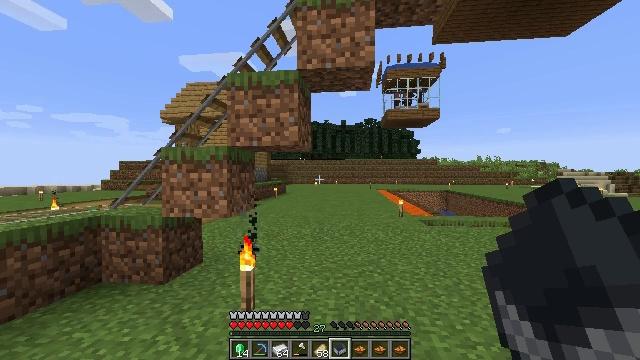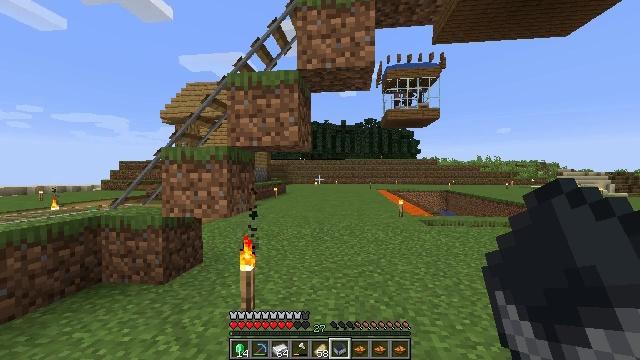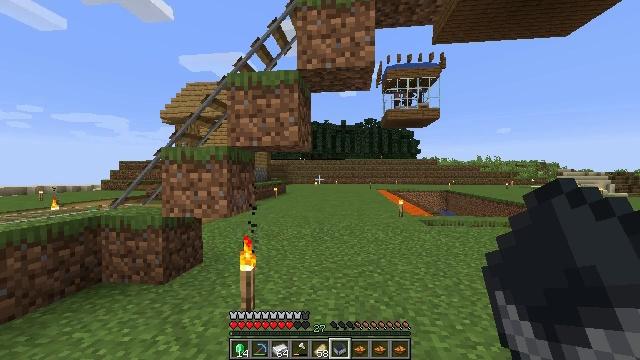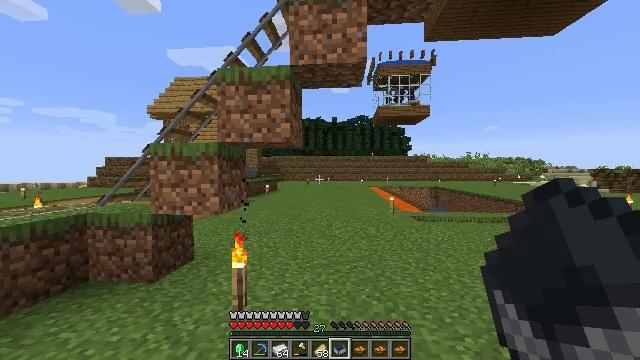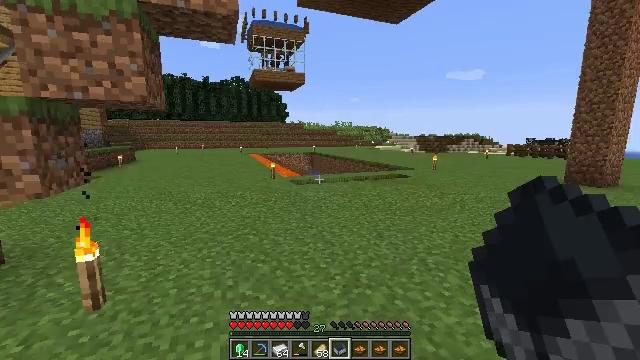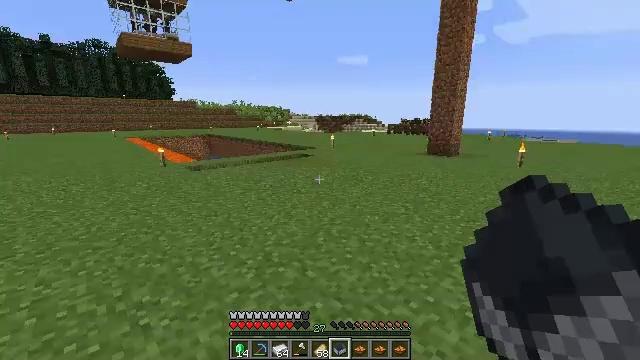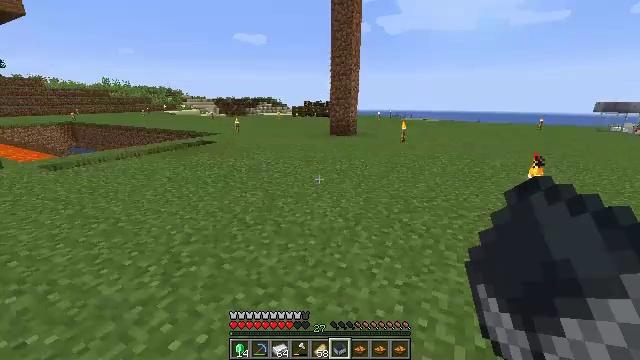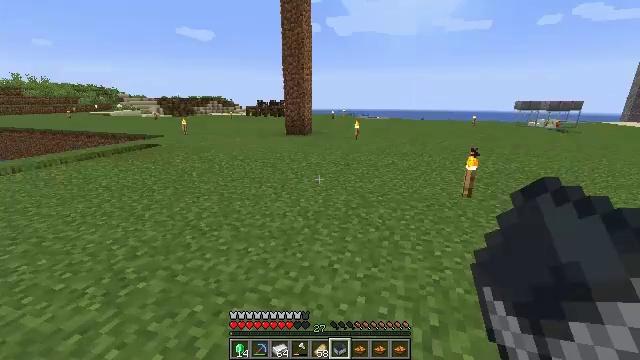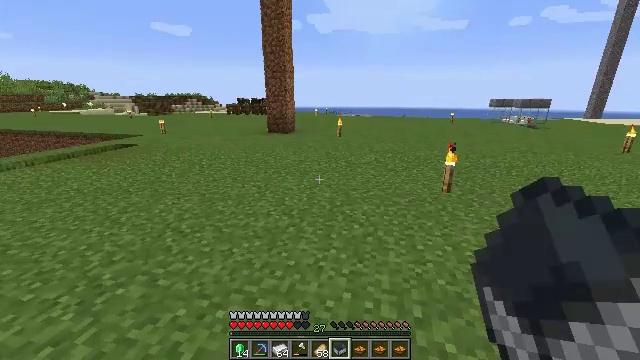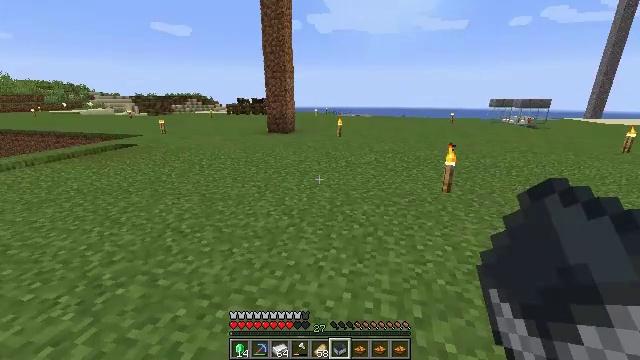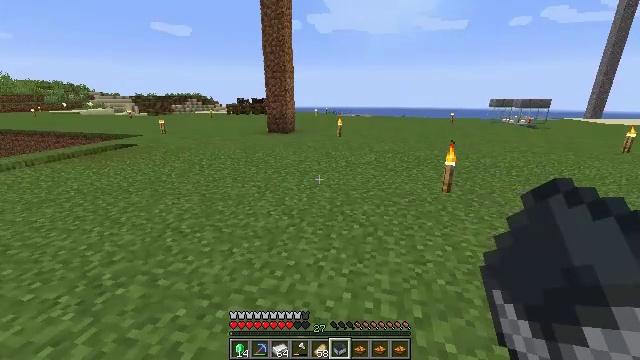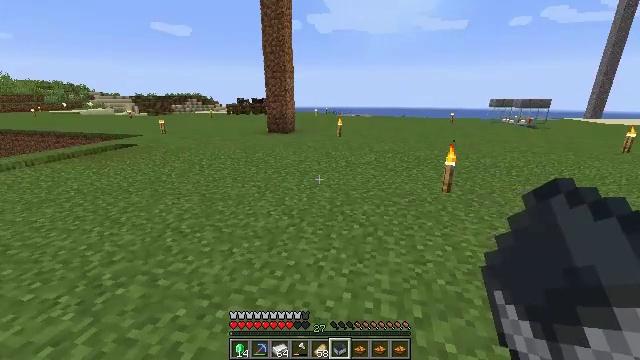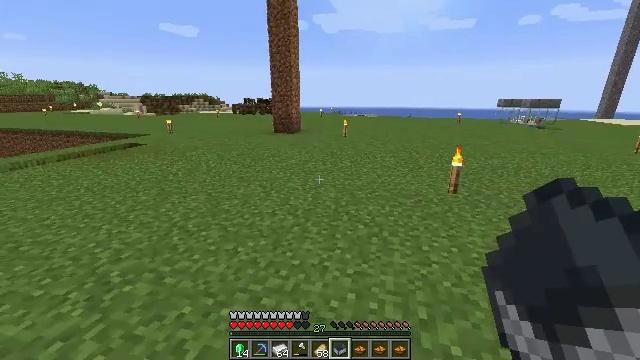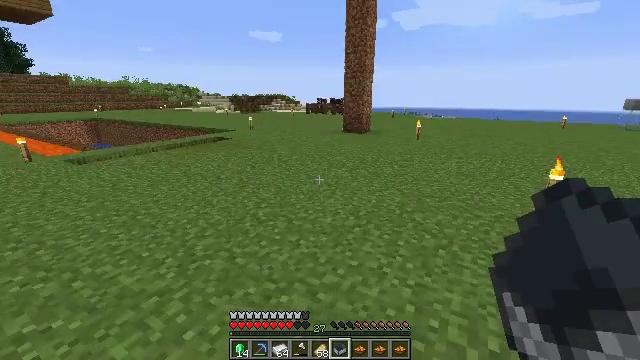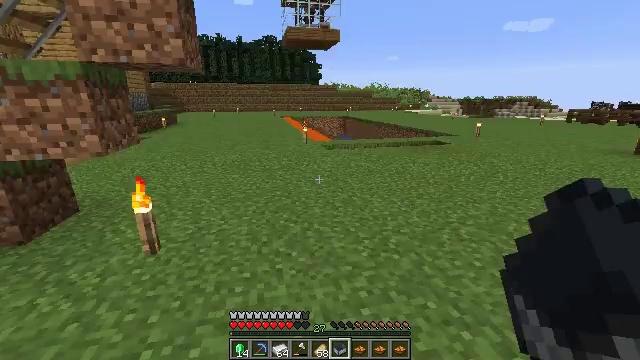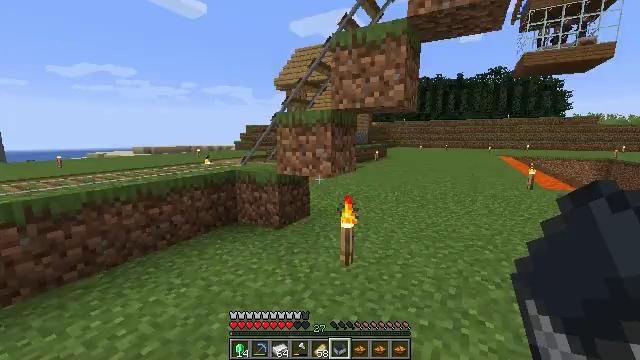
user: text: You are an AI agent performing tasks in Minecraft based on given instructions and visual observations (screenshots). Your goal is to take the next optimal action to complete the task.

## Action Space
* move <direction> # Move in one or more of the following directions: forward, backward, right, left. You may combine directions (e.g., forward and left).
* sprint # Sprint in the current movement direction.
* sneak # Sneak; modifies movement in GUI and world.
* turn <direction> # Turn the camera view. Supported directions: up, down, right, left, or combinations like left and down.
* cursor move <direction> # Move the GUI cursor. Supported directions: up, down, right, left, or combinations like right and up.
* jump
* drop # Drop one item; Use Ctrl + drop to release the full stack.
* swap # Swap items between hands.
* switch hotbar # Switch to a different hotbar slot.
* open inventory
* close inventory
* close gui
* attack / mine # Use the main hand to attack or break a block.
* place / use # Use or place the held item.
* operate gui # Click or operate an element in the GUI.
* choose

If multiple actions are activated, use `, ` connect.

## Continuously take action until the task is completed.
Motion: motion action
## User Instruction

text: Retrieve the smoker into your inventory.
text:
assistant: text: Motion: no_op
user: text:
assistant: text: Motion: no_op
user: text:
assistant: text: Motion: turn right
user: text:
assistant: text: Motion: turn right and down
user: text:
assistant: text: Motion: turn right and down
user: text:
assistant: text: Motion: turn right and down
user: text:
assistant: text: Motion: turn right
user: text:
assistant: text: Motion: turn right
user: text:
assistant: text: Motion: no_op
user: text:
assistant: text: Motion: no_op
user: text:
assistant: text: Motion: no_op
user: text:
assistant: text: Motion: turn left
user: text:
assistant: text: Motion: turn left
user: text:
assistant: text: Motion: turn left
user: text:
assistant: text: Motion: turn left and up
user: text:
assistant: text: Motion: turn left and up
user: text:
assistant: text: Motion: turn left and up
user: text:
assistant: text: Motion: no_op
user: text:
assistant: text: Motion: no_op
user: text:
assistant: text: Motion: no_op
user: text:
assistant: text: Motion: turn left
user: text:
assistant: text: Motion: turn left
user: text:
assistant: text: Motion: turn left
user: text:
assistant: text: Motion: turn left
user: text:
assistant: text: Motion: turn left
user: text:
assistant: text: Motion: turn left
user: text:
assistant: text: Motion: turn left and down
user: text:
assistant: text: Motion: turn left and down
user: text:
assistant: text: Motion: turn left
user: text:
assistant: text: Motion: no_op